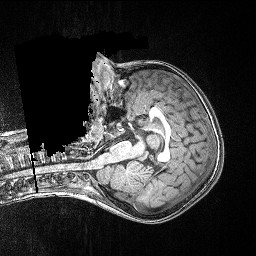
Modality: T1w
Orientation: axial